Question: >
<URL>
Please take a look at this:

The text "parenthood" is one word, yet it falls on 2 lines because there isn't enough space for it to fit in the containing div. Before adding this property to the div:
'''
word-wrap: break-word;
'''
The word parenthood simply ran off screen which is no good since I want the user to be able to read the titles. But if it falls on 2 lines it doesn't look much better either.
The reason why the obvious solution of decreasing text size won't work is because these boxes are dynamically generated by the back end. So sometimes a title could be small and
sometimes huge.
Is there a way to have that text resize to fit perfectly each time?
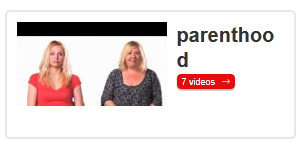
Answer: I don't think this can be handled with just css, but if you are looking to add some JS/jQuery to accomplish the task then I guess this thread should help you:
<URL>